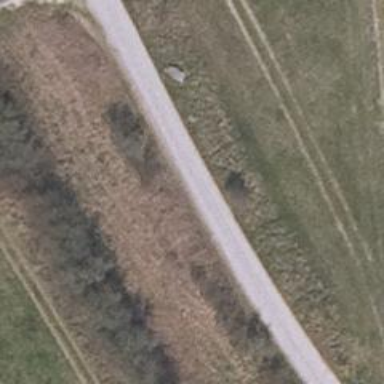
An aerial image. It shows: Unclassified road with grade1 track type.